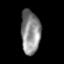
Tissue: lung
Cell type: Epithelial cells
Senescence score: 0.2174
Nuclear area (px): 830
Mean DAPI intensity: 137.775